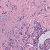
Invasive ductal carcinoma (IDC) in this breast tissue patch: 1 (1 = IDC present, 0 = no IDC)